Question: I am currently working on project and i have requirement to use java script input dialog to take input from user
see example

now i want to remove this check box which says that
how i can remove this message from alert box
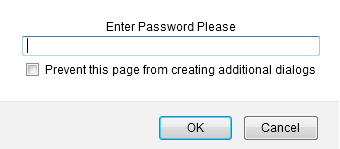
Answer: i fount the answer
> We have two different things going on here...I'm suggesting adding a preference to about:config (or user.js in your
profile folder).Copy the preference name dom.successive_dialog_time_limit Open
about:config Right-click in the preferences area and choose New >
Integer Paste the preference name and click OK Then enter 0 and click
OK
for more details chek this link
- <URL>